Question: '''
<RelativeLayout
android:layout_width="fill_parent"
android:layout_height="50dip">
<Button
android:text="Edit"
android:width="50dip"
android:layout_height="fill_parent"
android:layout_width="wrap_content"
android:layout_alignParentLeft="true"
android:layout_alignParentTop="true" />
<ToggleButton
android:textOn="All"
android:textOff="Wishlist"
android:layout_height="fill_parent"
android:layout_width="wrap_content"
android:layout_centerHorizontal="true"
android:layout_alignParentTop="true" />
<Button
android:text="+"
android:width="50dip"
android:layout_height="fill_parent"
android:layout_width="wrap_content"
android:layout_alignParentRight="true"
android:layout_alignParentTop="true" />
</RelativeLayout>
'''

I have these three buttons I want to align them in a similar fashion to the iphone version. I've tried using gravity and things but I can't seem to get them to look the same without absolute positioning.
Thanks
So I figured it out. I replaced my original code with the solution if any one happens to need it.
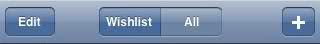
Answer: I was able to get pretty close with this layout:
'''
<RelativeLayout
xmlns:android="http://schemas.android.com/apk/res/android"
android:layout_width="fill_parent"
android:layout_height="50dip">
<Button
android:text="Edit"
android:width="50dip"
android:layout_width="wrap_content"
android:layout_height="fill_parent"
android:layout_alignParentLeft="true"/>
<ToggleButton
android:text="Toggle"
android:textOn="All"
android:textOff="Wishlist"
android:layout_width="wrap_content"
android:layout_height="fill_parent"
android:layout_centerHorizontal="true"/>
<Button
android:text="+"
android:width="50dip"
android:layout_width="wrap_content"
android:layout_height="fill_parent"
android:layout_alignParentRight="true"/>
</RelativeLayout>
'''